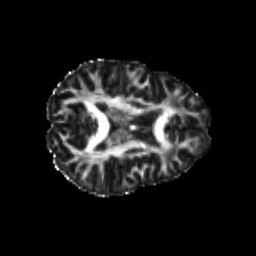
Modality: FA
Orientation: axial
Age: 21
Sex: female
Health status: healthy
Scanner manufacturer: philips
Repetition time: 7.391 s
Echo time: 0.08599 s